Interaction volume radius: 5 \u00c5
Interaction volume height: 25 \u00c5
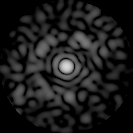
Disorder parameter: 0.8131